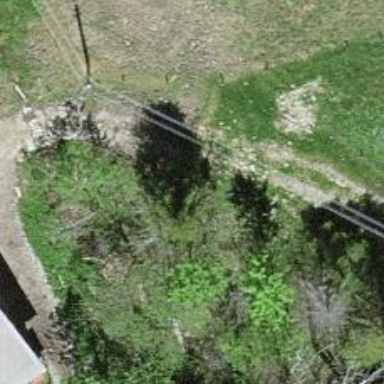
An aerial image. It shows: Minor power line.